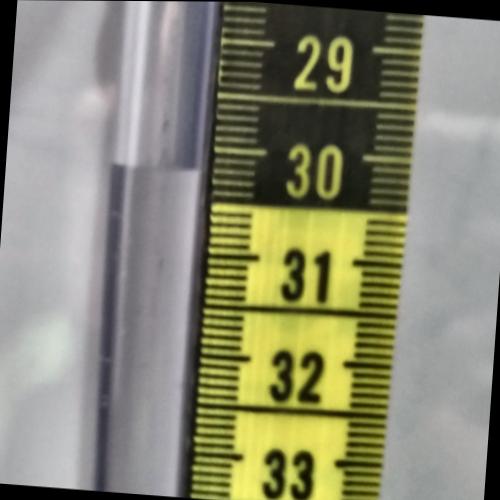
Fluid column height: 30.2 cm